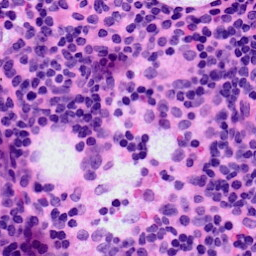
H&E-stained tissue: LymphNode